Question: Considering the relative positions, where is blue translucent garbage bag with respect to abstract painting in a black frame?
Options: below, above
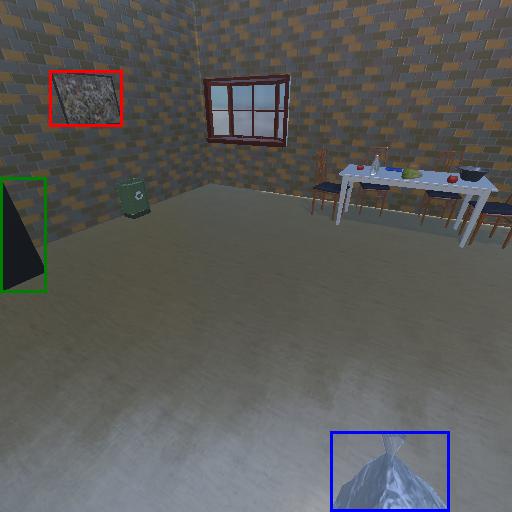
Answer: below